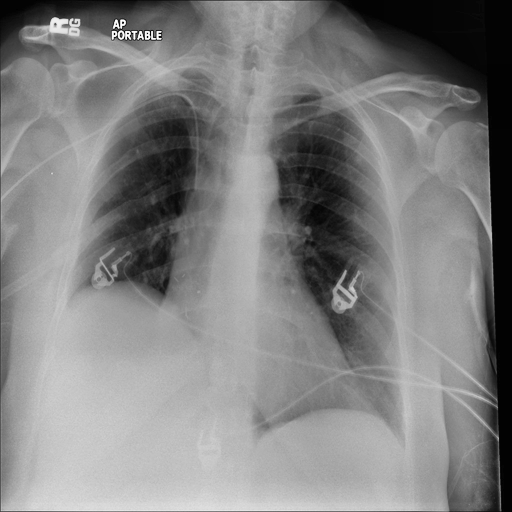
Finding: NORMAL